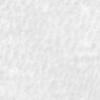
Label: no_change